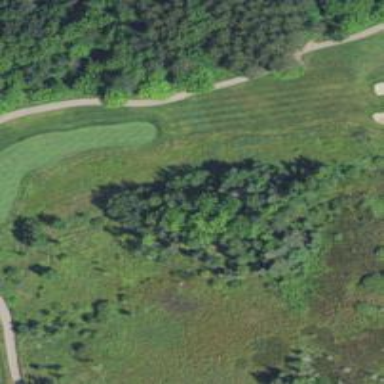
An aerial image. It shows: Grassy area designated as golf tee.